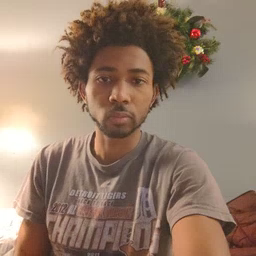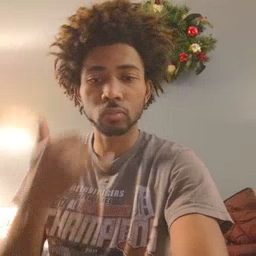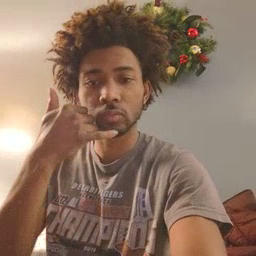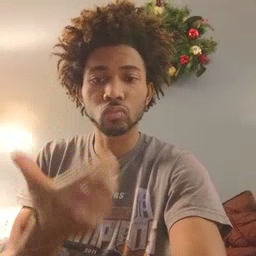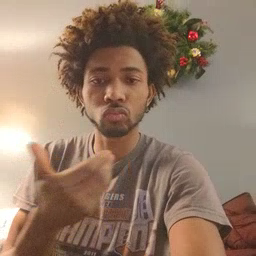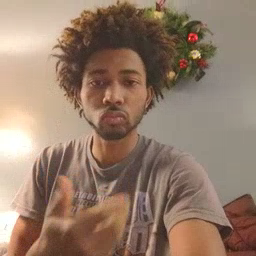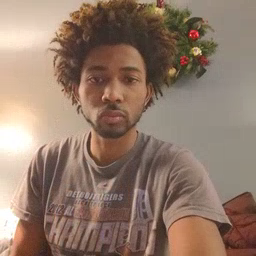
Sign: callonphone